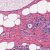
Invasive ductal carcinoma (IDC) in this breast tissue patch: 0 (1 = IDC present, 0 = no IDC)